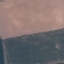
Land use / land cover: AnnualCrop